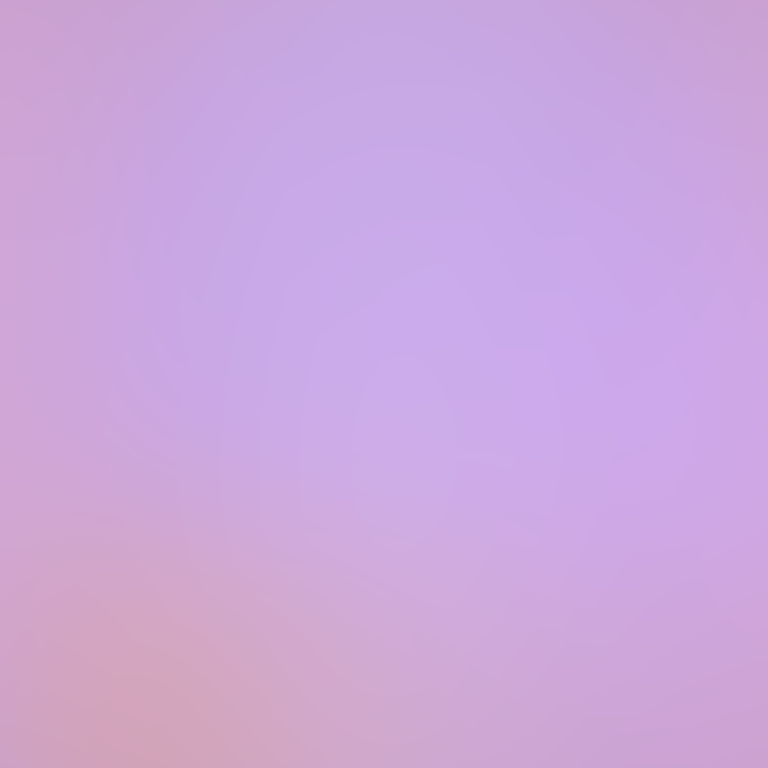
Abstract light effect, smooth gradient from soft lavender to gentle peach, serene atmosphere, diffuse glow, no room, no furniture, no objects.